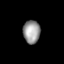
Tissue: lung
Cell type: Endothelial cells
Senescence score: 0.5729
Nuclear area (px): 385
Mean DAPI intensity: 152.803